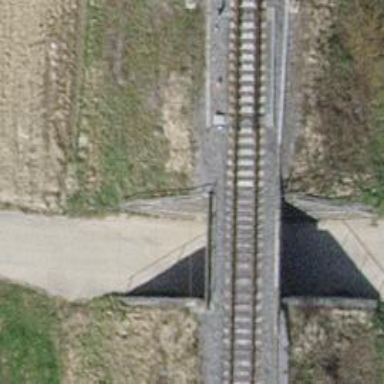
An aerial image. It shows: Single railway track with electrified contact line.